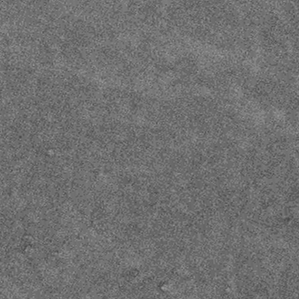
Label: frost